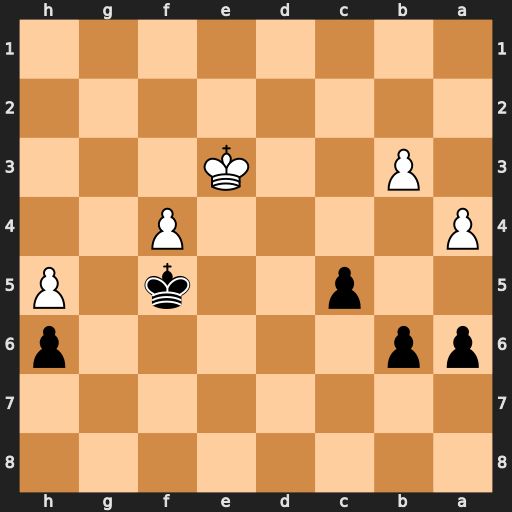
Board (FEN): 8/8/pp5p/2p2k1P/P4P2/1P2K3/8/8
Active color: b
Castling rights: -
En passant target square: -
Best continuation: b5 a5 b4 Kd3 Kg4 Ke4 Kxh5 Ke5 c4